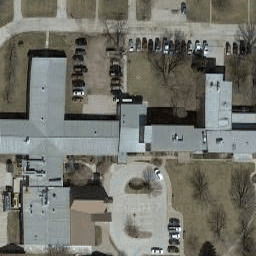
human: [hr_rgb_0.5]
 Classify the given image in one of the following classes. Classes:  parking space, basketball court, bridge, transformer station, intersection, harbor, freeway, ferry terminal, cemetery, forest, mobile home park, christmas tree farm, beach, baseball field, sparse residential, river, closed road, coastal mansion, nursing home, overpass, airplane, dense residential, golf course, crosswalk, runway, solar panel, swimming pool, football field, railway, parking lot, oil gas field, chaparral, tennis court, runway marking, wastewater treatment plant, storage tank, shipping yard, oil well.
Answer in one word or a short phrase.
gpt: nursing home